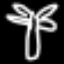
Label: palm tree